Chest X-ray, PA view. Patient: 48 years old, sex F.
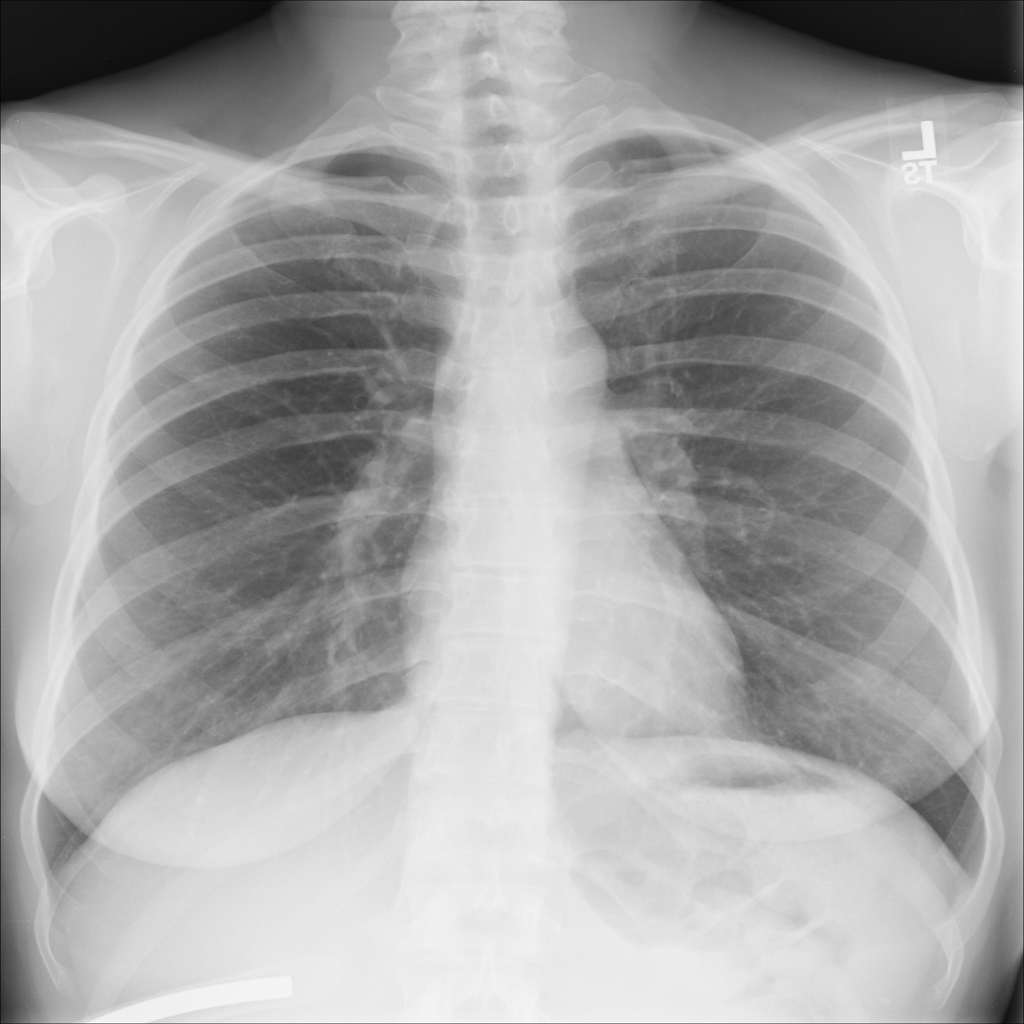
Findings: No Finding